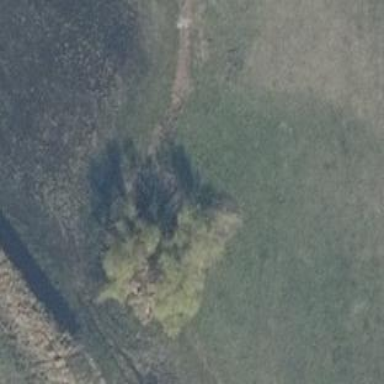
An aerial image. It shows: Patch of scrub vegetation.